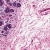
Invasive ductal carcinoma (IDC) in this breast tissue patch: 0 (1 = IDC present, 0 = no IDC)